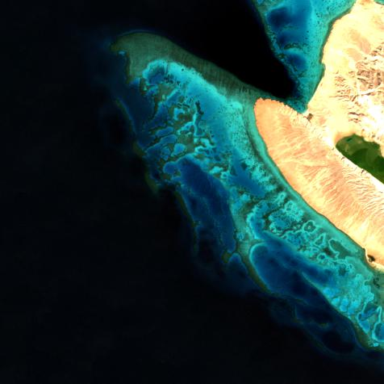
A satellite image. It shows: Beautiful reef in its natural habitat.